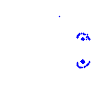
Particle: electron